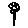
Label: flower